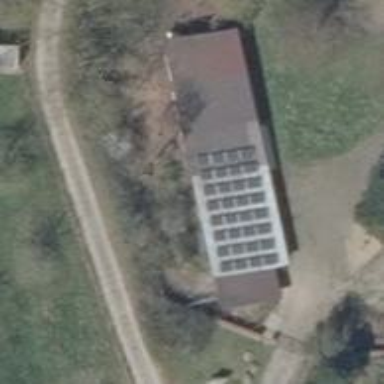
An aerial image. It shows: Solar photovoltaic panel generator producing electricity as small installation.